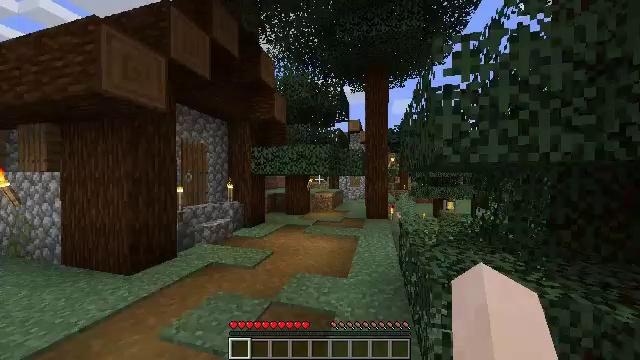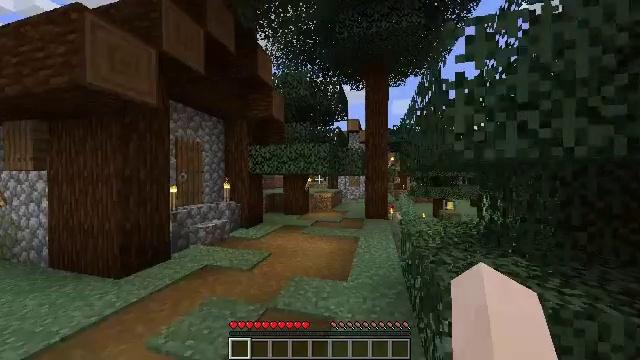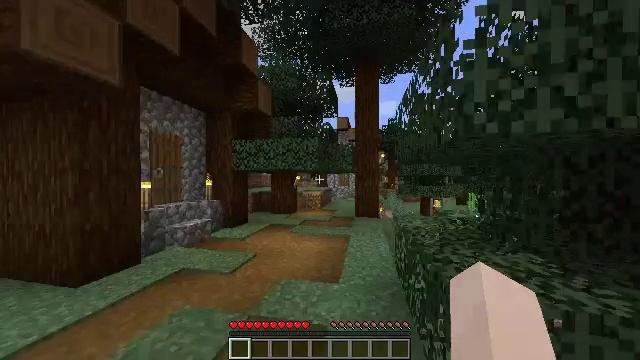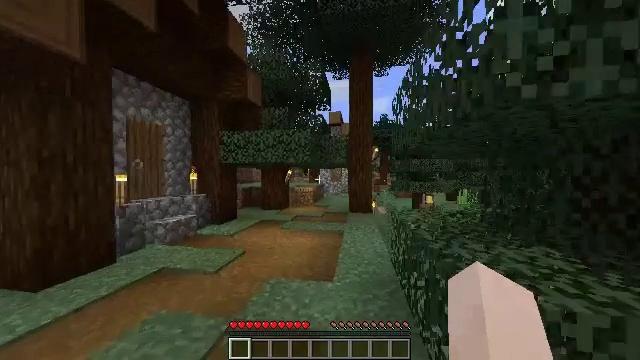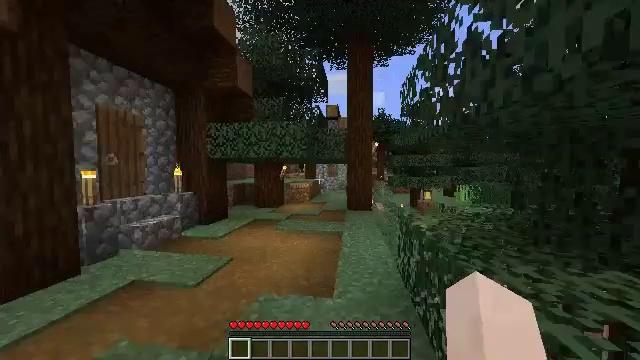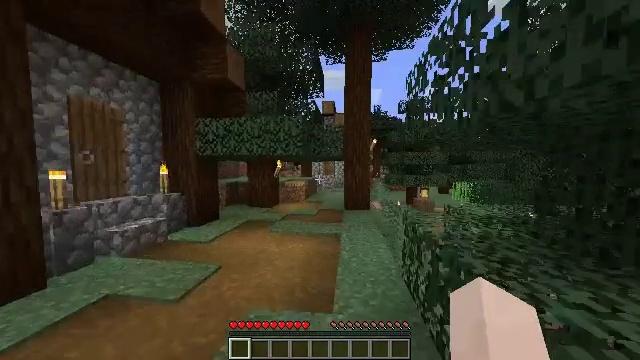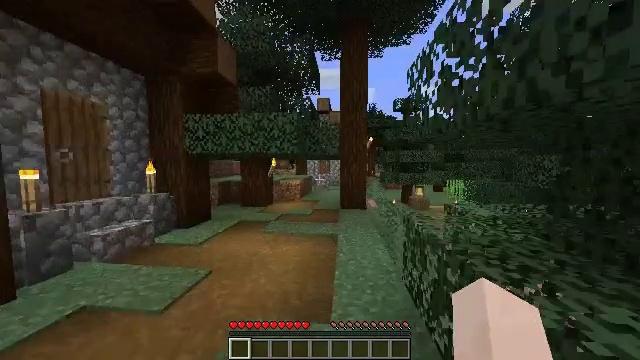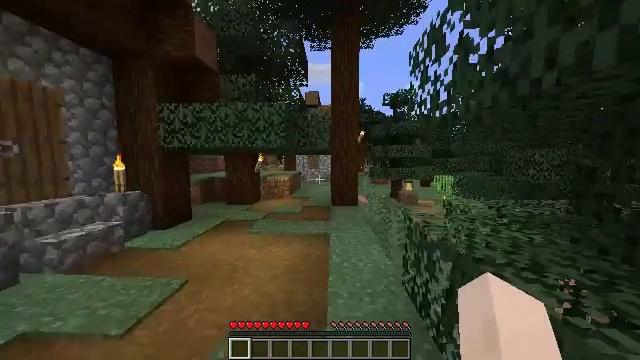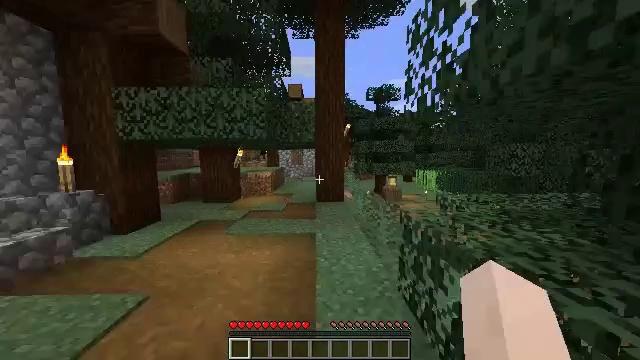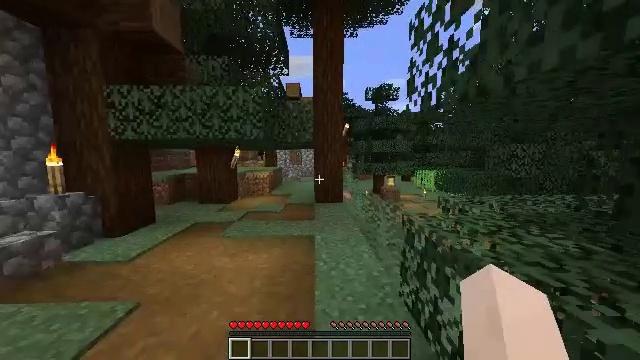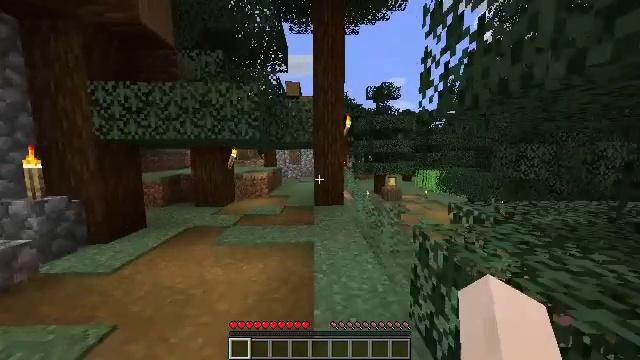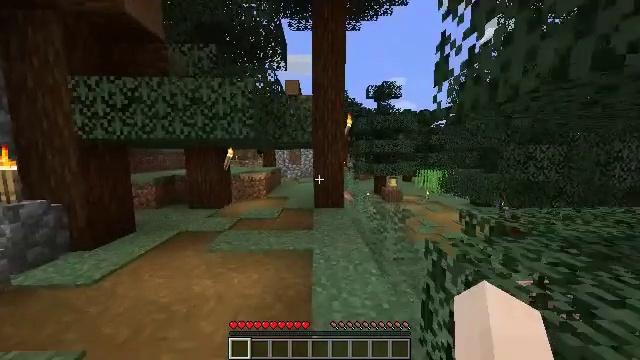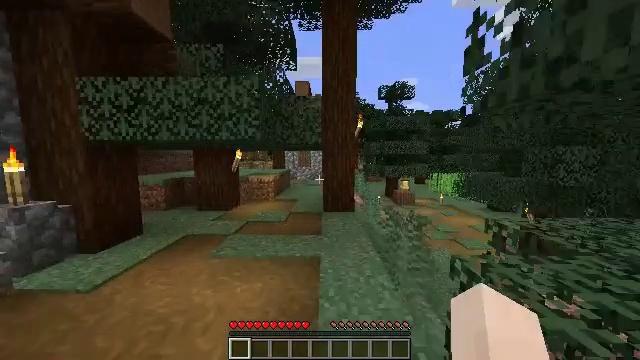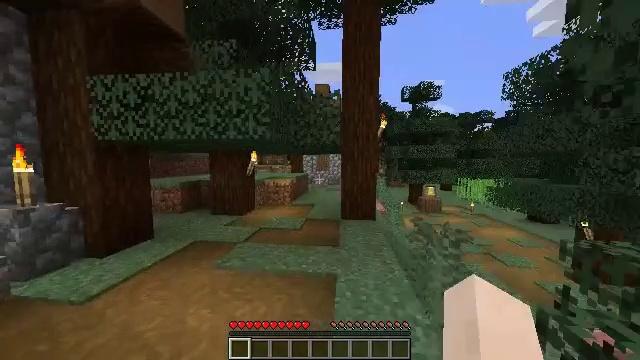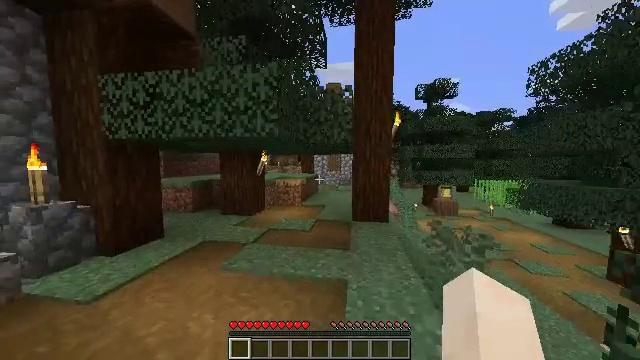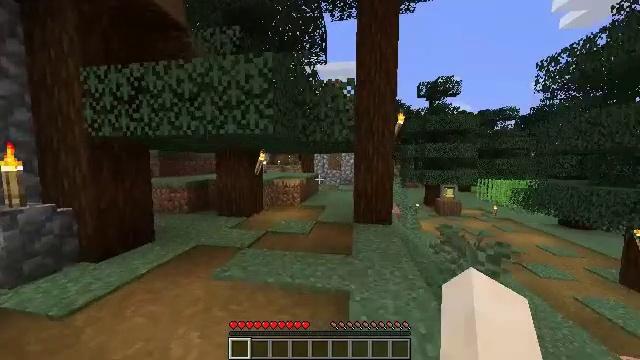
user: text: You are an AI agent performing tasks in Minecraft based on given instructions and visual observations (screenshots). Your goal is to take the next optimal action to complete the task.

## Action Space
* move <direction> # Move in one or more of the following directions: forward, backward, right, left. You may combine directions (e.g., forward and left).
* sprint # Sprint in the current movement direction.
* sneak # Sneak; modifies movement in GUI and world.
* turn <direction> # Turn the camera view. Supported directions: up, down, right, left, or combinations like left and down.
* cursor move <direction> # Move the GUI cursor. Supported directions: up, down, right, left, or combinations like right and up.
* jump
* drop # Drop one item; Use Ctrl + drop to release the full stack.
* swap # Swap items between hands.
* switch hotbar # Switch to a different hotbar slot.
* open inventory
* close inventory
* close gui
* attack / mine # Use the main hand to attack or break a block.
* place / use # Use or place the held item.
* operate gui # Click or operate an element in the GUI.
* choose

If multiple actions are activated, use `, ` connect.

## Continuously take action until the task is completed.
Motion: motion action
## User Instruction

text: Punch the spruce leaves to get saplings.
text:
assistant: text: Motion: move forward
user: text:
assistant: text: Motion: move forward, turn right
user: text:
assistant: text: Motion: move forward, turn right
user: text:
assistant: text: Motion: move forward, turn right and down
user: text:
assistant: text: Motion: move forward, turn right
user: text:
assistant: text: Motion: move forward, turn right
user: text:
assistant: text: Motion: move forward, turn right and down
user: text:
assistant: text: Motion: move forward, turn right and down
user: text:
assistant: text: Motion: move forward
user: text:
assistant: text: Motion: move forward
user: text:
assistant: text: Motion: move forward
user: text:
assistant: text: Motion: move forward, sprint, turn left
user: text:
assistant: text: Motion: move forward, sprint, turn left
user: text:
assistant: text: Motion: move forward, sprint, turn left
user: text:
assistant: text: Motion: move forward
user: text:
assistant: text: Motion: move forward
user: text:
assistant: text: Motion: move forward
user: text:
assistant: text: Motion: move forward
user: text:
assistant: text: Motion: move forward
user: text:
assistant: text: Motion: move forward
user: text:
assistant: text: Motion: move forward
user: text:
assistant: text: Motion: move forward
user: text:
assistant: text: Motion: move forward
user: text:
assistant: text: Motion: move forward
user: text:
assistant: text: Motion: move forward
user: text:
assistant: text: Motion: move forward
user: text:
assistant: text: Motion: move forward
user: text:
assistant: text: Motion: move forward
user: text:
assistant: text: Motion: move forward
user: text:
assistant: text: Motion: move forward